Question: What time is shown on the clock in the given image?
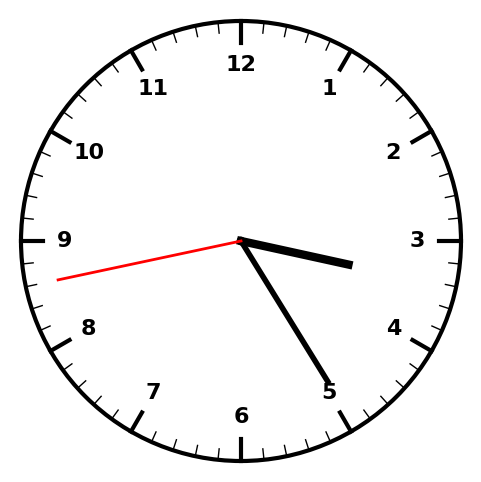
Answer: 03:24:43